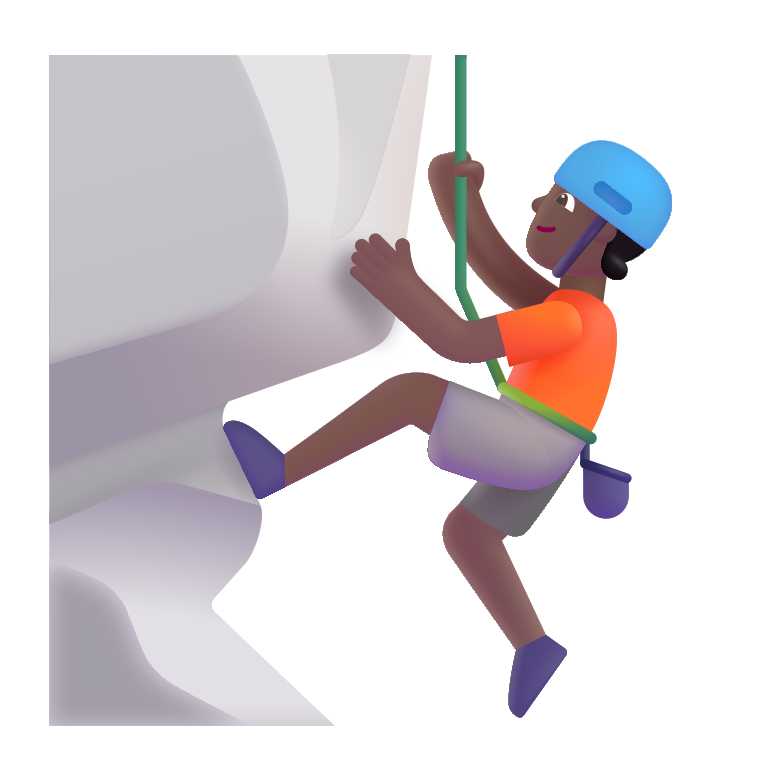
person climbing color  dark